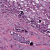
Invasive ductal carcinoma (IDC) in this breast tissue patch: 1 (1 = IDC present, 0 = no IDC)